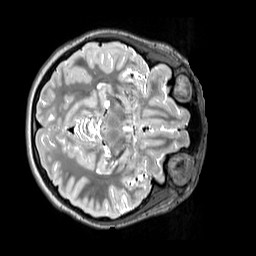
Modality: T2w
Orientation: axial
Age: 11
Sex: female
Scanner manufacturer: siemens
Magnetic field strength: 3 T
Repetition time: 3.2 s
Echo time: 0.408 s